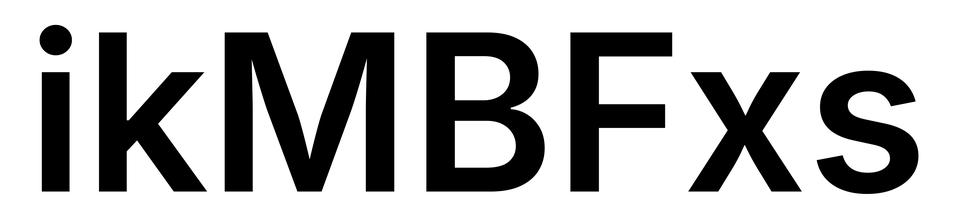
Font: Inter_SemiBold